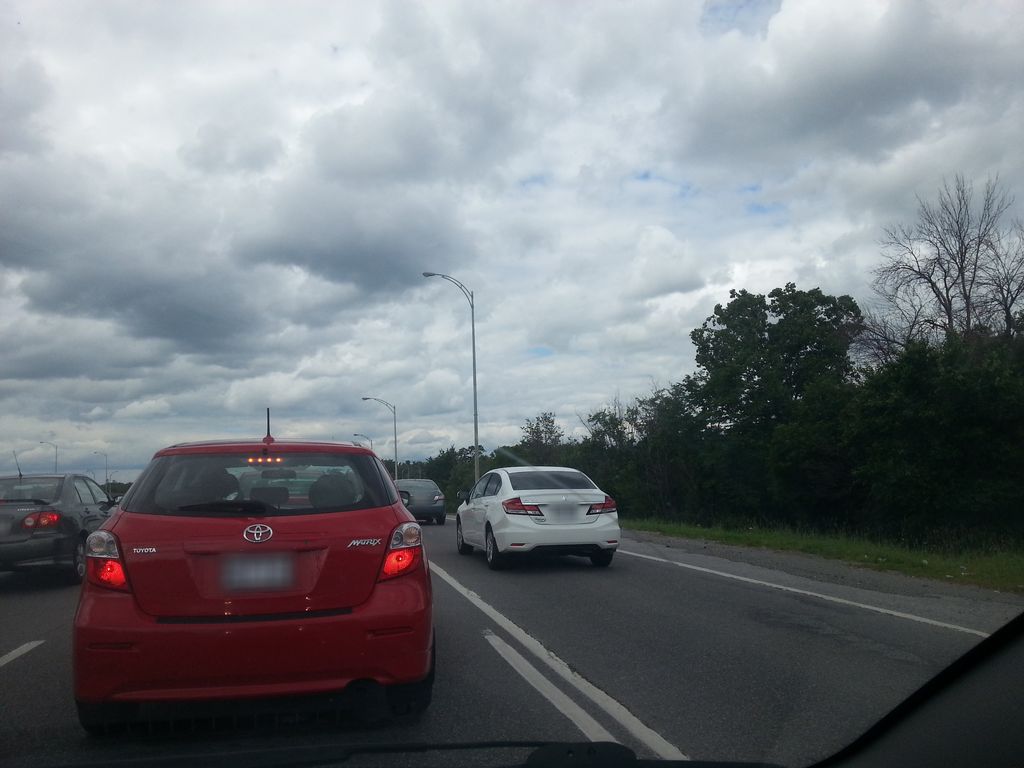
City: ottawa-gatineau